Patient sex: F
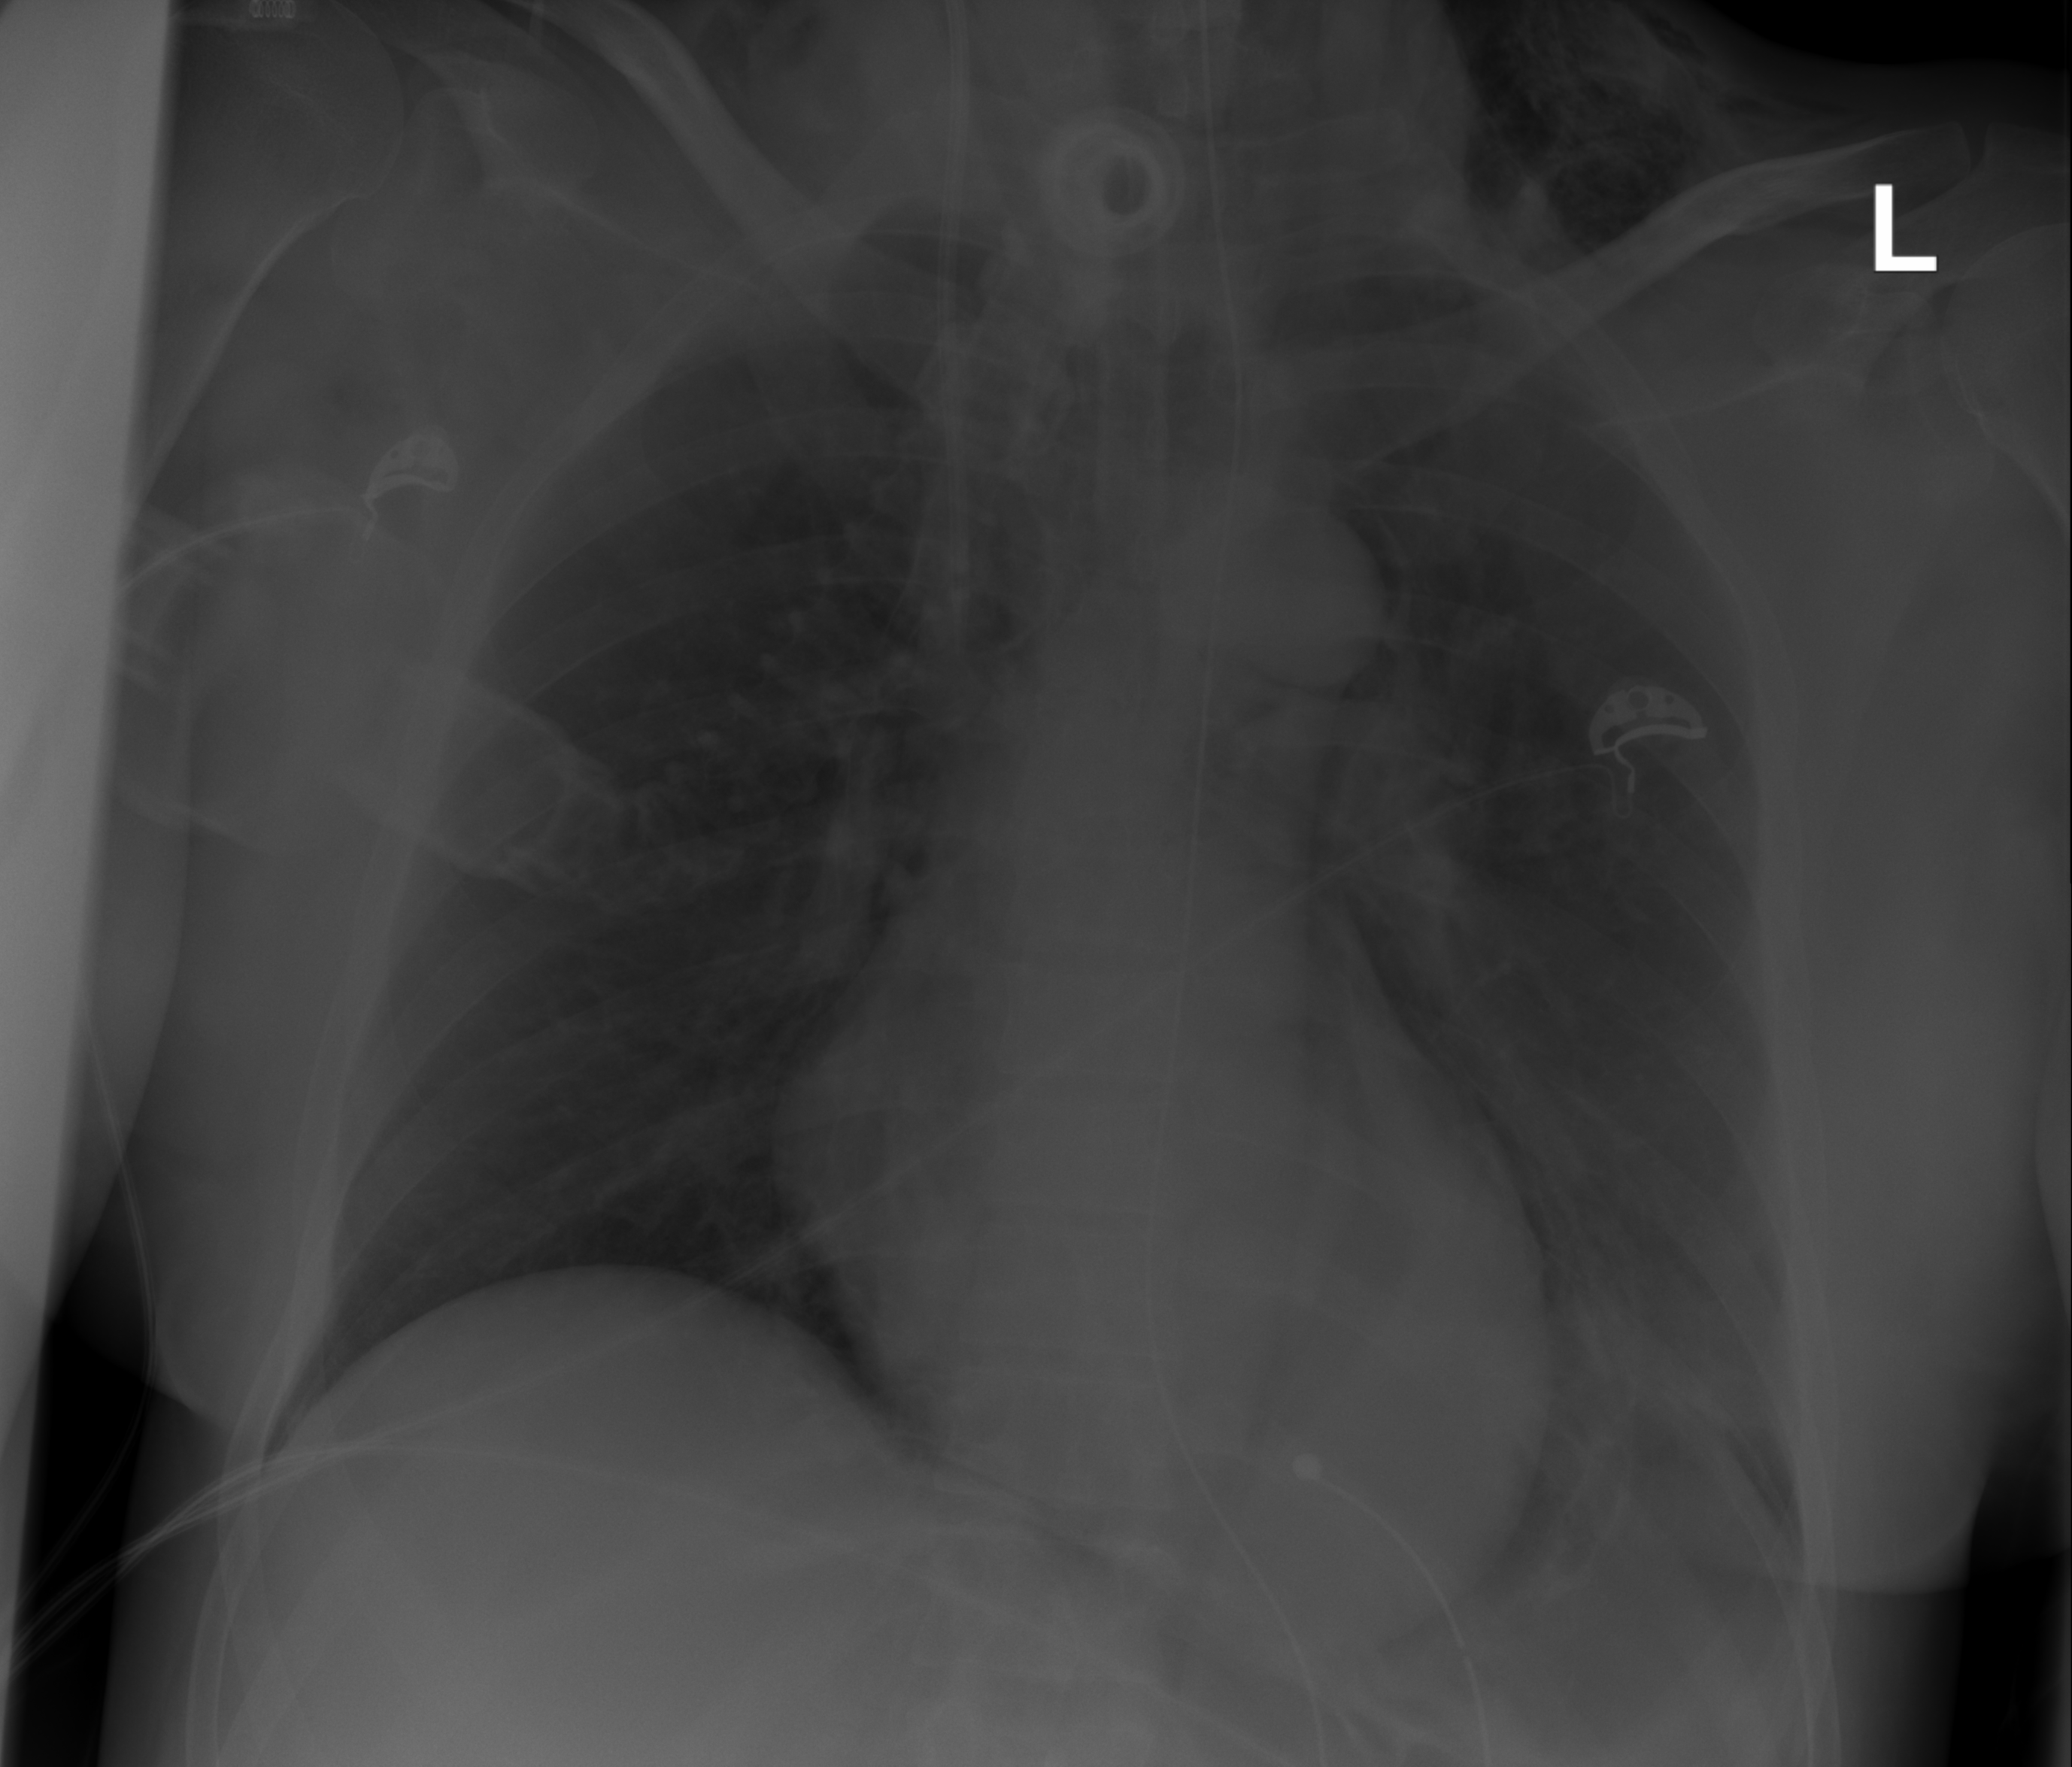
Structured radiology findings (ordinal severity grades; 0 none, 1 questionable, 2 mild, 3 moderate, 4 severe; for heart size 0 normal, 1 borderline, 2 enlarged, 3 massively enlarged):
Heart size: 2
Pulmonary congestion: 0
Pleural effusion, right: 0
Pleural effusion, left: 2
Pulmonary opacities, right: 0
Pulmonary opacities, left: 0
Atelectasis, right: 0
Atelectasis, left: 0